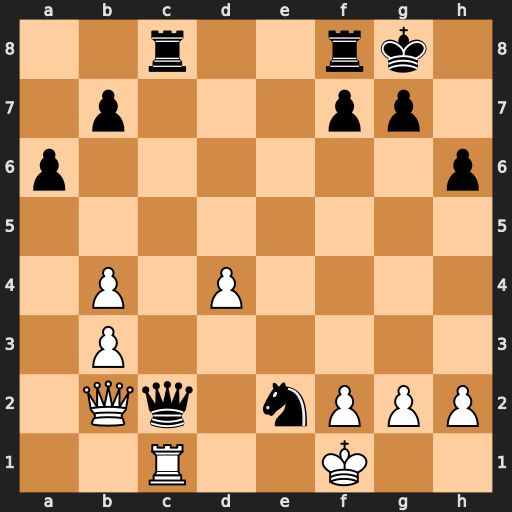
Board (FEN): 2r2rk1/1p3pp1/p6p/8/1P1P4/1P6/1Qq1nPPP/2R2K2
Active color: w
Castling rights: -
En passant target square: -
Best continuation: Rxc2